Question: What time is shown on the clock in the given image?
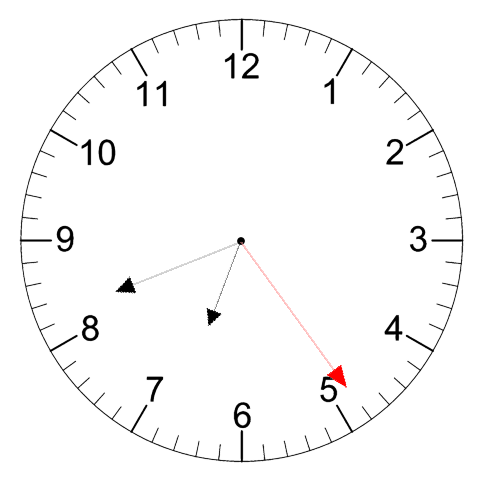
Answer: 06:41:24